Interaction volume radius: 5 \u00c5
Interaction volume height: 35 \u00c5
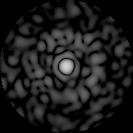
Disorder parameter: 0.8267